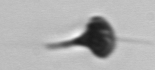
Label: Euglena